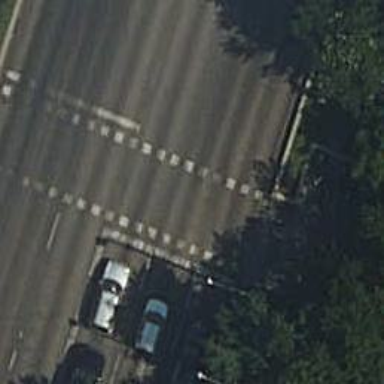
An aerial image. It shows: Road crossing with traffic signals.